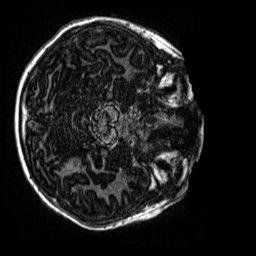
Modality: MP2RAGE
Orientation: axial
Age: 10
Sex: female
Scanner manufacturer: siemens
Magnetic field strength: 3 T
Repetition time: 4 s
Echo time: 0.00299 s